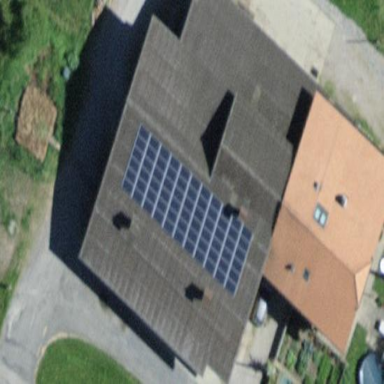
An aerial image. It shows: Farm building.